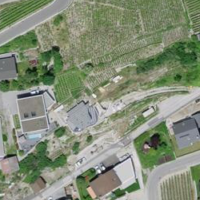
EUNIS habitat code: 40
Species observed at this site:
Potentilla verna